Question: In the image below, you can see that I am debugging my code and the variable 'y1' should be defined. However, I am not getting any exceptions and the variable seems not to exist! Why doesn't visual studio recognize my variable? I believe there must be a problem with my installation; can anyone else confirm?

Ref. <URL>
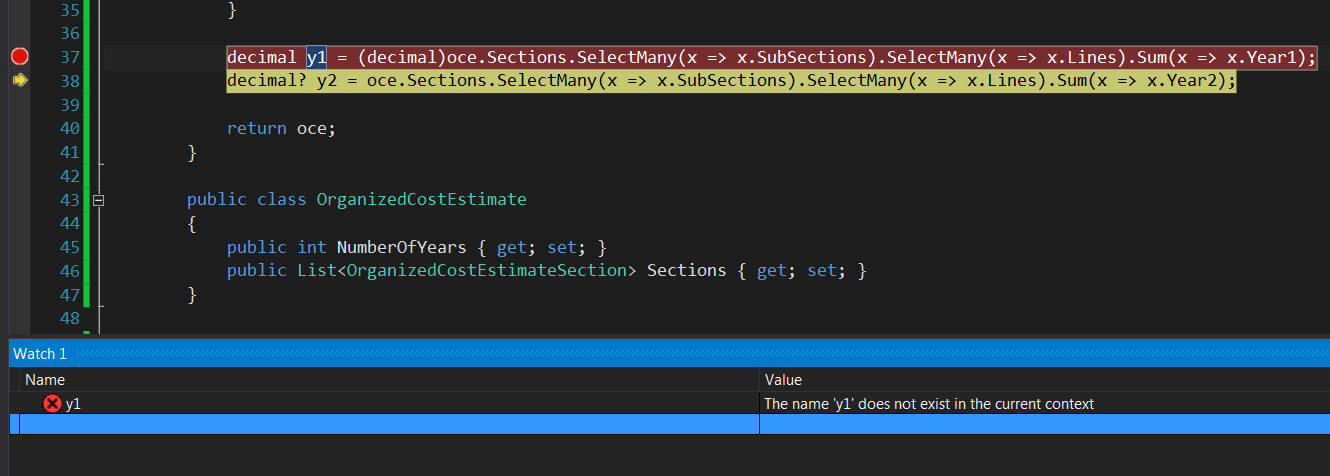
Answer: The compiler can prove that the variable is never read, so it doesn't even bother to create it since it knows that it is never used. If you alter the code to actually use the variable that optimization won't happen, and you'll be able to observe the variable through the debugger.